Question: I have a UITableView with a top navigation bar. The data for the comes from an array which contains more than 20 objects.
Everything is fine so far. However sometimes when i do repeated scrolling (fast), I find last row being repeated, sometimes gets cut into half, overwritten.
I am new to iPhone development and have no clue why this happens.
'''
- (NSInteger)numberOfSectionsInTableView:(UITableView *)tableView {
// Return the number of sections.
return 1;
}
- (NSInteger)tableView:(UITableView *)tableView numberOfRowsInSection:(NSInteger)section {
// Return the number of rows in the section.
return [appDelegate.preList count];
}
// Customize the appearance of table view cells.
- (UITableViewCell *)tableView:(UITableView *)tableView cellForRowAtIndexPath:(NSIndexPath *)indexPath {
static NSString *CellIdentifier = @"Cell";
UITableViewCell *cell = [tableView dequeueReusableCellWithIdentifier:CellIdentifier];
if (cell == nil) {
cell = [[[UITableViewCell alloc] initWithStyle:UITableViewCellStyleDefault reuseIdentifier:CellIdentifier] autorelease];
}
// Configure the cell...
Item *i=[appDelegate.preList objectAtIndex:indexPath.row];
cell.textLabel.text=i.iName;
cell.accessoryType=UITableViewCellAccessoryNone;
return cell;
}
'''
I have attached a screenshot of my problem as well. Notice how the navigation bar and the last cell are.

Help would be greatly appreciated
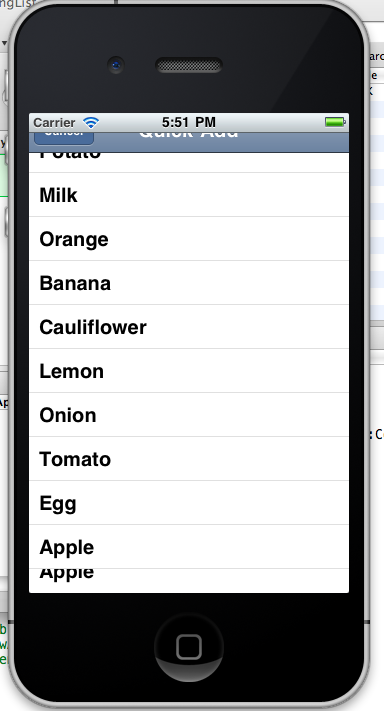
Answer: This looks like you have added two identical table views to your view. If you place a break point on 'numberOfSections...' and then inspect the 'tableView' object, I bet you will find two different table views. Start by looking for places in your code where you '[self.view addSubview:tableView]' or something similar. Remember, if you are using IB to setup your table, you do not need to programmatically add it.